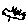
Label: bird